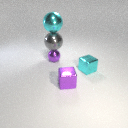
large cyan metal sphere above small purple metal sphere